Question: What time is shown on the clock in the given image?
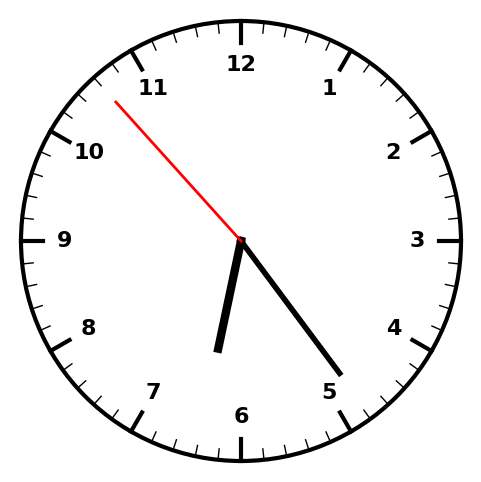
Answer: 06:23:53